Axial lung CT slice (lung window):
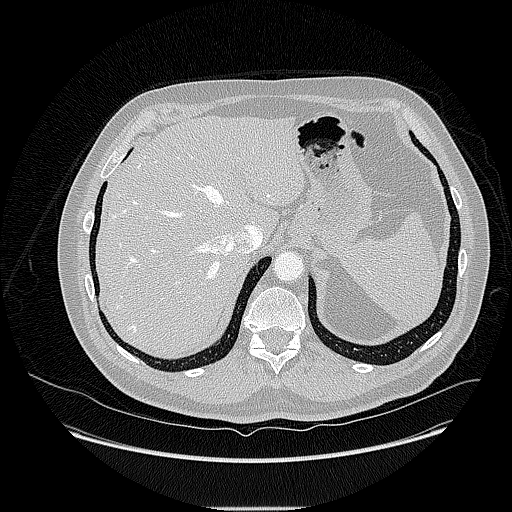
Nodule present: no